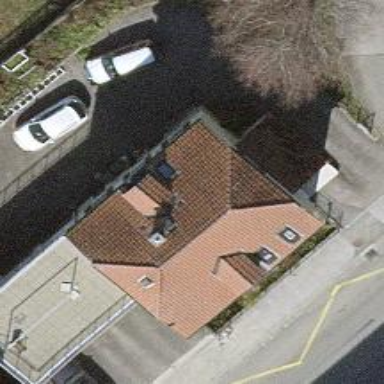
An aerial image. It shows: Residential building with hipped roof.